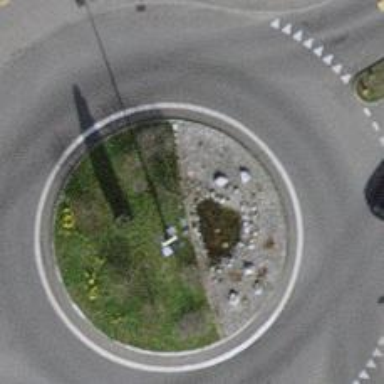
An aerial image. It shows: Asphalt sidewalk.